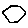
Label: hexagon